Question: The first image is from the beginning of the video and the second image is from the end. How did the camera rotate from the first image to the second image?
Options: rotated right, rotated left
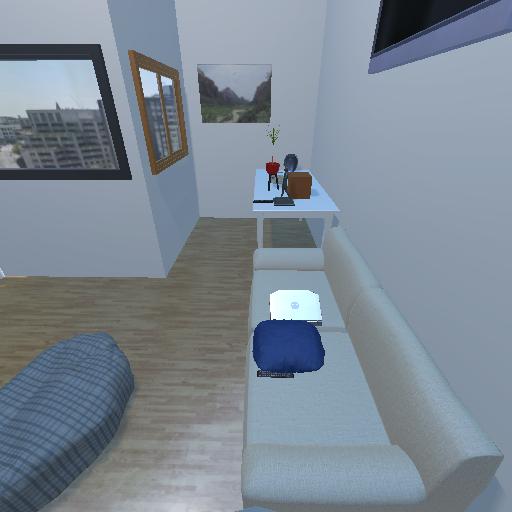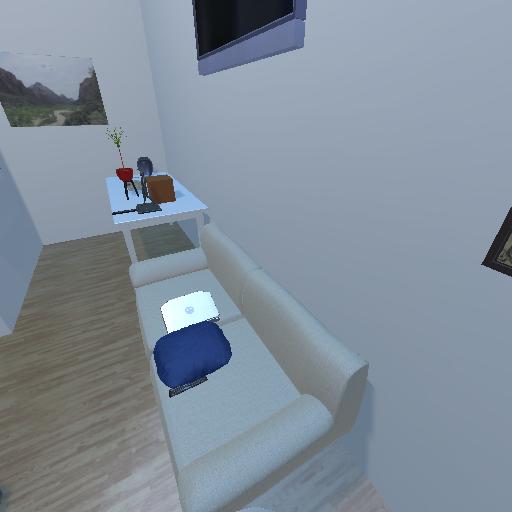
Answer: rotated right